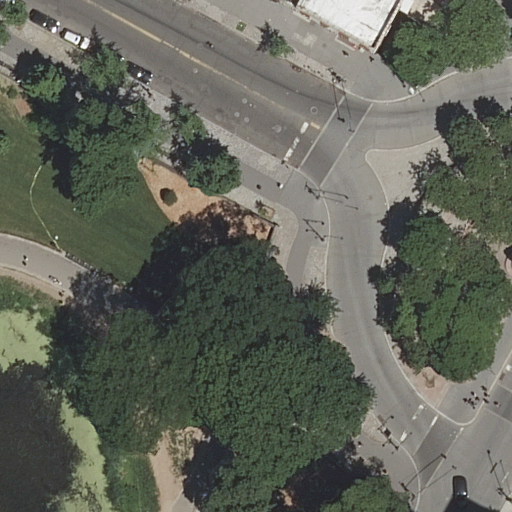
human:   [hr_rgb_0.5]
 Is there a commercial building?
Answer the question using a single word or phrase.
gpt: no

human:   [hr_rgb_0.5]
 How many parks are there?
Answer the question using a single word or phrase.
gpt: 2

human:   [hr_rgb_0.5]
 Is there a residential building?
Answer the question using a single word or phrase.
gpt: yes

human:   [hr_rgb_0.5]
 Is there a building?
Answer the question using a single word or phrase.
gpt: yes

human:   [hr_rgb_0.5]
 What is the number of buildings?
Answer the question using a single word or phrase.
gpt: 2

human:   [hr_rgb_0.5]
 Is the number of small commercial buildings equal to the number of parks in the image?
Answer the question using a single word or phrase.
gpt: no

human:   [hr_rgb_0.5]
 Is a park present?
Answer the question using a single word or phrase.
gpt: yes

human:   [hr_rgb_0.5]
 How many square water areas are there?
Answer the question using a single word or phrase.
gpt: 0

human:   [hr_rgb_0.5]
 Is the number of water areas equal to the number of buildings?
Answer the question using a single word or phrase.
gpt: no

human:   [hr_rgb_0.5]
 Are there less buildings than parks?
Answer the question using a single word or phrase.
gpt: no

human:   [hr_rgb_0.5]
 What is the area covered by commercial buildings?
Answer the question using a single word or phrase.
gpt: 0m2

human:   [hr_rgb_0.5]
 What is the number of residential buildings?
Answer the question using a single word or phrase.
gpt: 2

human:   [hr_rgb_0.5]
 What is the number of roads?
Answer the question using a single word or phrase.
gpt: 8

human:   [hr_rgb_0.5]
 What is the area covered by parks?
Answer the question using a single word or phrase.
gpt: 1575m2

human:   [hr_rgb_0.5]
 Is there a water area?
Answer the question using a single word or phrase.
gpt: yes

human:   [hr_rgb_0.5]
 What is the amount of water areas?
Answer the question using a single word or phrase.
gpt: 1

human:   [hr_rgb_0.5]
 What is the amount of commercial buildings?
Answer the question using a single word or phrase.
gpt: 0

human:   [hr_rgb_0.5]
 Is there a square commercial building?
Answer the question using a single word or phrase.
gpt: no

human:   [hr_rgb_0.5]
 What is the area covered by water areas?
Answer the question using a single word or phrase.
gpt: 726m2

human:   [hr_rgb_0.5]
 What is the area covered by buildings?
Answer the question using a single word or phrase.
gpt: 126m2

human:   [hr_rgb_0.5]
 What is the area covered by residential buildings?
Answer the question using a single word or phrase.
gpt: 126m2

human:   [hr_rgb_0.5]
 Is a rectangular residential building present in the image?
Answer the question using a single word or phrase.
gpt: yes

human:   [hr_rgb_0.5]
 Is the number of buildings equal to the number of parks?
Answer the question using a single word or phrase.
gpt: yes

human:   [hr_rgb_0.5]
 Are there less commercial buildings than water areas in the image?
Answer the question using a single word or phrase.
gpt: yes

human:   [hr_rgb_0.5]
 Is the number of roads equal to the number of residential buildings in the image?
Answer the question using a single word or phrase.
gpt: no

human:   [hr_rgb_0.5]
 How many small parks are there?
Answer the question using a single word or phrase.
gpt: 0

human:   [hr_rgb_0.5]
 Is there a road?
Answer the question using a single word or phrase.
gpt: yes

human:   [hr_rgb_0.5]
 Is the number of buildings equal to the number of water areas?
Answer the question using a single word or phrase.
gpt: no

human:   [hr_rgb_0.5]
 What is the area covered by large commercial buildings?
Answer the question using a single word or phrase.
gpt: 0m2

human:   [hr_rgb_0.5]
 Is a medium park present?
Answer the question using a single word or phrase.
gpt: yes

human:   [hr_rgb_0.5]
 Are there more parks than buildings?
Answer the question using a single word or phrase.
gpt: no

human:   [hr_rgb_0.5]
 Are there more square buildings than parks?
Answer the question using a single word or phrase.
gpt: no

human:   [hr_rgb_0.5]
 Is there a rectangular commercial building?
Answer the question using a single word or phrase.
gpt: no

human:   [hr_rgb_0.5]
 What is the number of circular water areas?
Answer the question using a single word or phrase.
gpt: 0

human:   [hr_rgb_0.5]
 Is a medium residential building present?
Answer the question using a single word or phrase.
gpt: yes

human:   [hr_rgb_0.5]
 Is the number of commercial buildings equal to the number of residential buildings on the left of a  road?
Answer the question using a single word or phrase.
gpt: no

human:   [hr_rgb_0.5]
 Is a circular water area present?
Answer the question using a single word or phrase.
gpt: no

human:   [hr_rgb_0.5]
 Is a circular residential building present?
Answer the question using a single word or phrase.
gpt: no

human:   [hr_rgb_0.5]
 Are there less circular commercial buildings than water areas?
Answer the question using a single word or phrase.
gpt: yes

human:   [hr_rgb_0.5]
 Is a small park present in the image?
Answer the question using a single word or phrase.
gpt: no

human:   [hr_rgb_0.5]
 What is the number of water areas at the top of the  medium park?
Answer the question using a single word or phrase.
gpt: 1

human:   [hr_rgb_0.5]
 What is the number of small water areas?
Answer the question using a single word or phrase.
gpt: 0

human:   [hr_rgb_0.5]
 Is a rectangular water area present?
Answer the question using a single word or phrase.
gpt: no

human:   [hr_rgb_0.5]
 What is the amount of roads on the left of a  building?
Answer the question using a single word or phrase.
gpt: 2

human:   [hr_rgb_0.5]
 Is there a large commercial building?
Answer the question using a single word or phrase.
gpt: no

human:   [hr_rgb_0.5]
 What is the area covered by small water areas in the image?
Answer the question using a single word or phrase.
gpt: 0m2

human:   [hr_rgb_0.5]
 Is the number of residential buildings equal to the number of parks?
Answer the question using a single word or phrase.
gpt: yes

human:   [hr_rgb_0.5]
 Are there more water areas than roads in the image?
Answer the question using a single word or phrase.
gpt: no

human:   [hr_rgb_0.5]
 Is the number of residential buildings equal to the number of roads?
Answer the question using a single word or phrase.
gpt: no

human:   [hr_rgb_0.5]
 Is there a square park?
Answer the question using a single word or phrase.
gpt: no

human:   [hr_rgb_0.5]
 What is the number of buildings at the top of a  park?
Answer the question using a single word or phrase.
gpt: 2

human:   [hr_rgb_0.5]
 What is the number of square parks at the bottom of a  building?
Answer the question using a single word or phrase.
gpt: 0

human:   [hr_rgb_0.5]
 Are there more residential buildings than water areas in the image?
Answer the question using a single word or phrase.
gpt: yes

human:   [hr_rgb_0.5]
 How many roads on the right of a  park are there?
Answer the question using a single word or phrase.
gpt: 8

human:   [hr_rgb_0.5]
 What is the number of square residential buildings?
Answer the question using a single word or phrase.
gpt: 0

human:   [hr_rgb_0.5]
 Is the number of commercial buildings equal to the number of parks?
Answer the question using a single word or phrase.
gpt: no

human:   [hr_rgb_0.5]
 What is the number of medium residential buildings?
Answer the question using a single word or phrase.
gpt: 1

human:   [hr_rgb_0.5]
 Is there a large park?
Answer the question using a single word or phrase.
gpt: yes

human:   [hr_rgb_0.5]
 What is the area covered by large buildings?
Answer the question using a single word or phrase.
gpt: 0m2

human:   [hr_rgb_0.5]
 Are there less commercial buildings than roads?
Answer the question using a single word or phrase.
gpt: yes

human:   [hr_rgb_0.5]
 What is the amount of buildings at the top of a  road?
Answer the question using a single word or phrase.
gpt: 2

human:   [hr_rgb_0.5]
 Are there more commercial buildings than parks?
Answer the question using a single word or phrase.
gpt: no

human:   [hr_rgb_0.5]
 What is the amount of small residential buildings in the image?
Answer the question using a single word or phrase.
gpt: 1

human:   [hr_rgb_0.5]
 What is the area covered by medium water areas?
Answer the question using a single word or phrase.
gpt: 0m2